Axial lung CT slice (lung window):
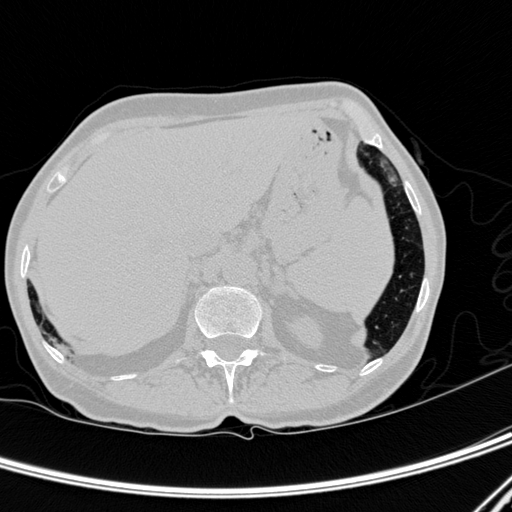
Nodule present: no